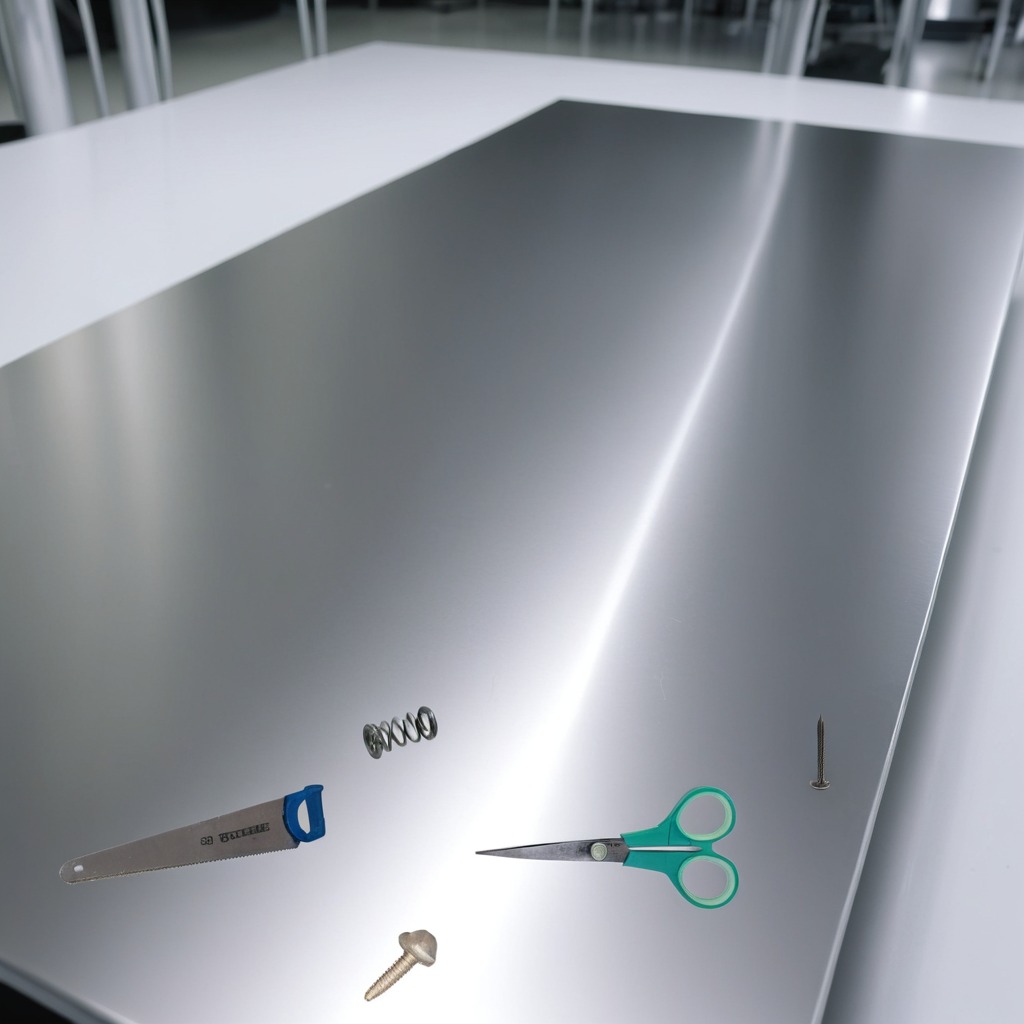
A metal machine screw, an iron nail, a coiled metal spring, a handheld metal saw, and a pair of scissors are lying on a stainless steel table in a high-end prototyping lab.